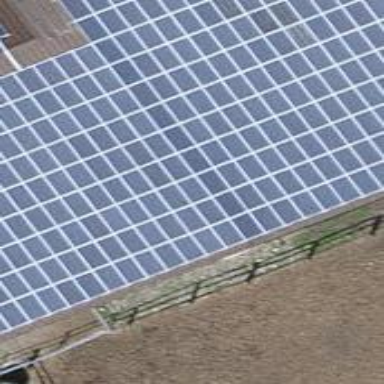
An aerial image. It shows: Solar power generator using photovoltaic method with solar photovoltaic panel types.